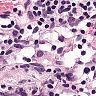
Metastatic tissue present: no